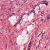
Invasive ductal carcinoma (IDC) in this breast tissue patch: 0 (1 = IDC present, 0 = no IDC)